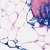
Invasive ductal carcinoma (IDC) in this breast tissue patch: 0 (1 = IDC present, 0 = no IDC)